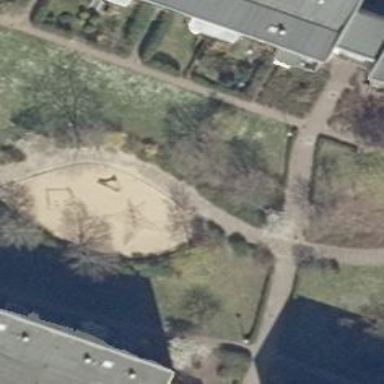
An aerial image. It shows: Playground area for leisure activities on the land.